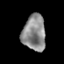
Tissue: prostate
Cell type: T cells
Senescence score: 0.3227
Nuclear area (px): 805
Mean DAPI intensity: 140.36